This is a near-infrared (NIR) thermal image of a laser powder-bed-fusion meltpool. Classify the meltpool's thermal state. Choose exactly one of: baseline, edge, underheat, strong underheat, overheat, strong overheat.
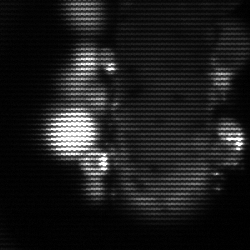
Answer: strong underheat